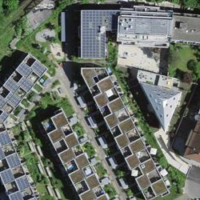
EUNIS habitat code: 54
Species observed at this site:
Ilex aquifolium
Tussilago farfara